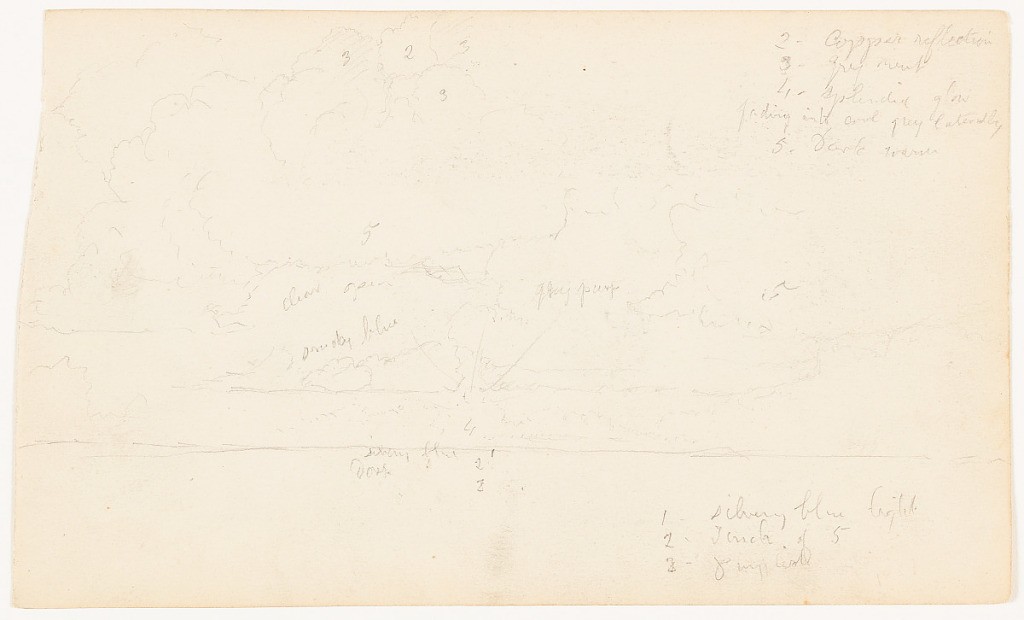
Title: Sunset over the Ocean, Ecuador
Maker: Frederic Edwin Church, American, 1826–1900
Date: May 29, 1857
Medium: Graphite on white wove paper; verso: graphite
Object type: Drawing
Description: Landscape sketch showing the sun setting over the ocean near Guayaquil, Ecuador, amid billowing storm clouds. Ocean waters extend from foreground to horizon. At center, the sun emerges from behind a low lying cloud and sends sun beams across the sky. Large, puffy clouds hang in the sky above.

Verso: Landscape sketch showing view of tall palm trees and other dense vegetation along a steep riverbank on the Guayas River in Ecuador. River extends from foreground into the middle distance, where it meets the bank. A wooded hill is visible in background at left.